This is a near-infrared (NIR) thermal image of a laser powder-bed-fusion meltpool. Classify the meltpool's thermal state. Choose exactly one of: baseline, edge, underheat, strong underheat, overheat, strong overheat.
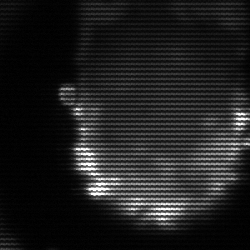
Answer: baseline